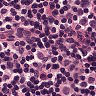
Metastatic tissue present: no